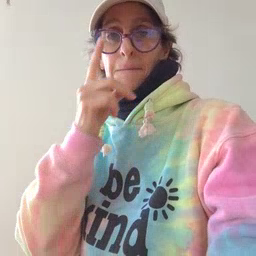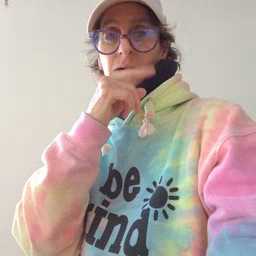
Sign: mouse